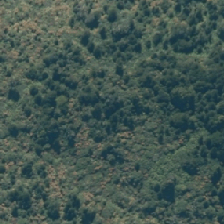
Land cover: indigenous_forest